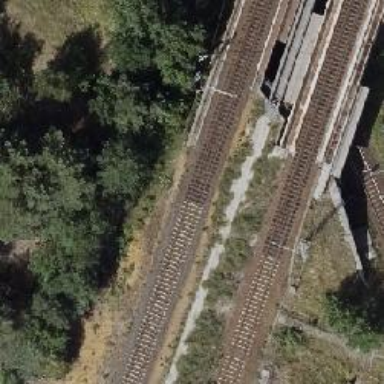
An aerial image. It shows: Bridge with electrified railway tracks featuring contact line.